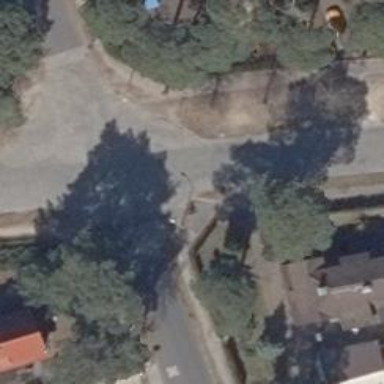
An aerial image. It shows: Residential road with sidewalks on both sides.